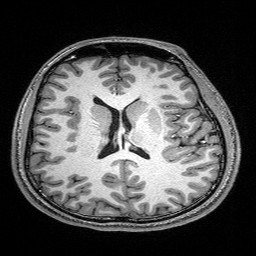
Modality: T1w
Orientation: coronal